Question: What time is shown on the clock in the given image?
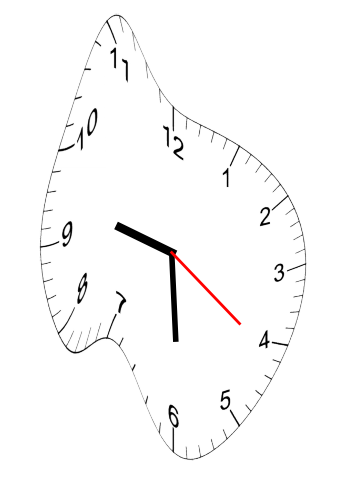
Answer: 09:29:21